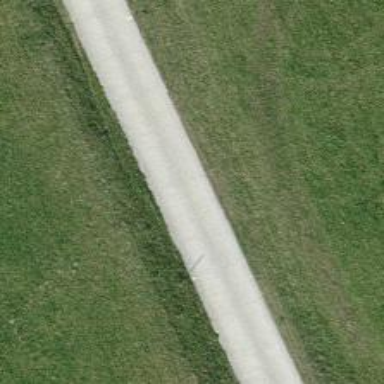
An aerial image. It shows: Unclassified road with dirt surface.